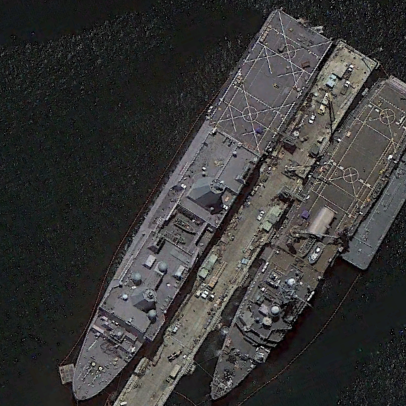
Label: combat